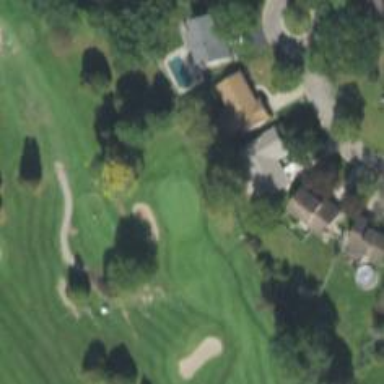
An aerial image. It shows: Golf hole.